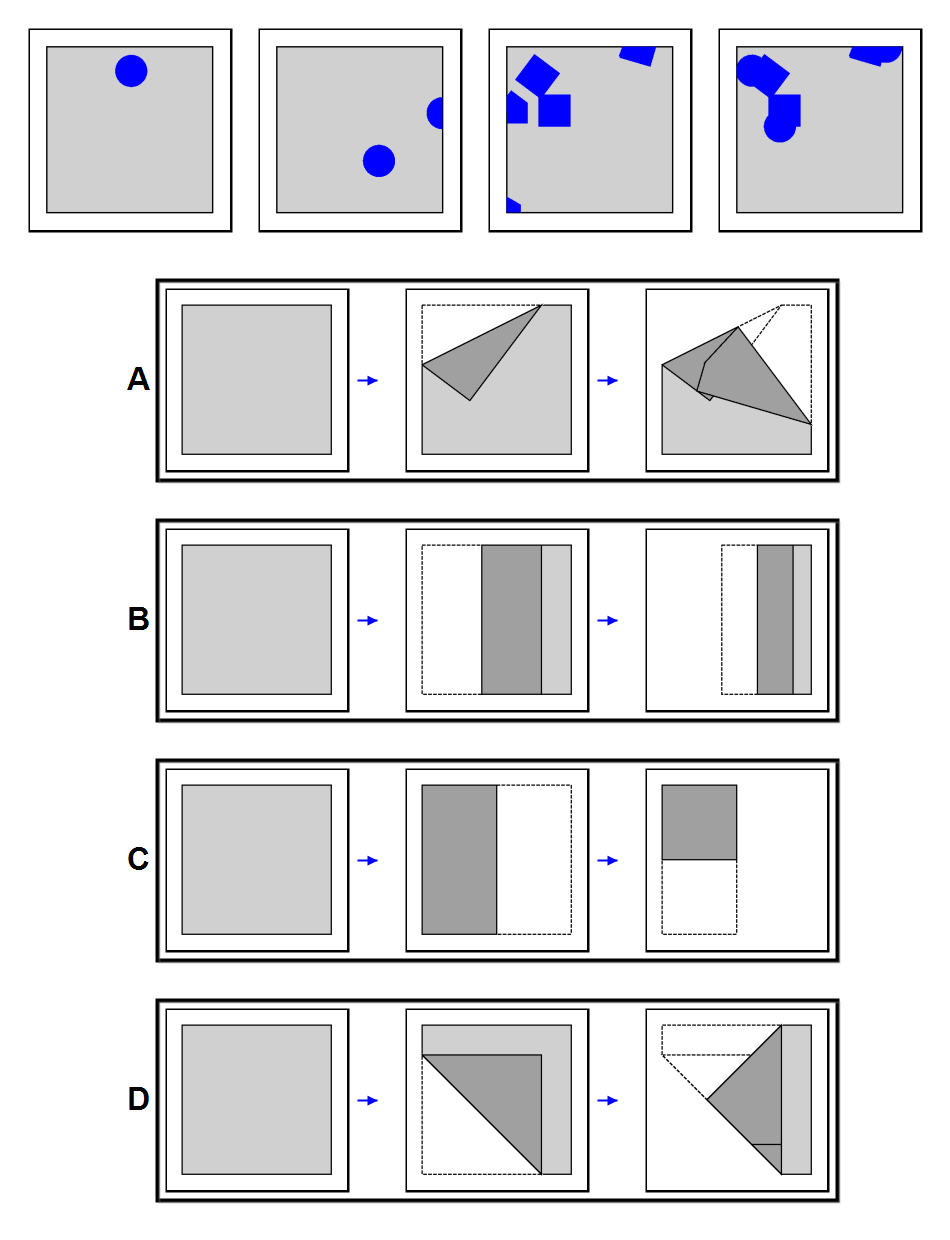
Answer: A